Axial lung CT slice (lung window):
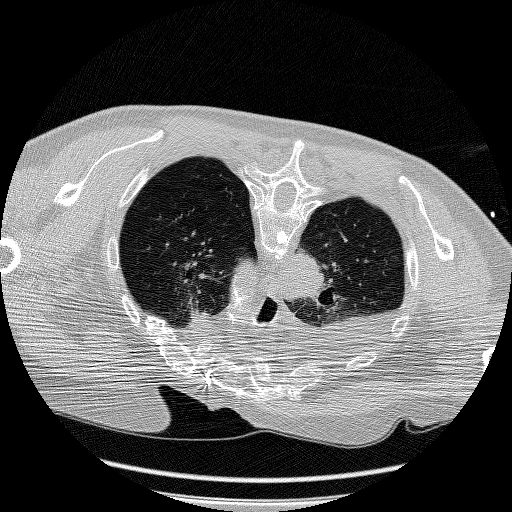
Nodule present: no